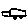
Label: car